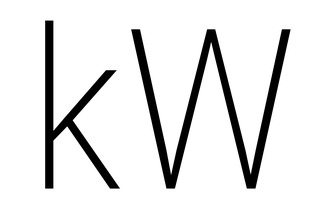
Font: Roboto_Condensed_ExtraLight